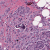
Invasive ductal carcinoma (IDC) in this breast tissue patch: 1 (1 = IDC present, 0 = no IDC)